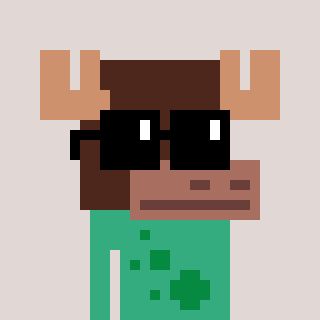
a pixel art character with square black sunglasses, a moose-shaped head and a teal-colored body on a warm background